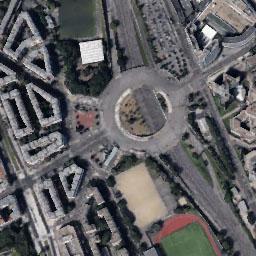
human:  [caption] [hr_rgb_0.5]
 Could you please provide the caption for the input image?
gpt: The roundabout is next to buildings and trees .

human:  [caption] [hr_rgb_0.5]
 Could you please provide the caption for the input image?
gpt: There are many bifurcated roundabouts with many moving and waiting vehicles  There are many neatly arranged tall buildings and some trees around the roundabout  There is a playground next to the roundabout .

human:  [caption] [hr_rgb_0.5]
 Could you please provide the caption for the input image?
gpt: The roundabout with some exits and entrances is in the commercial area and a parking lot is next to the roundabout .

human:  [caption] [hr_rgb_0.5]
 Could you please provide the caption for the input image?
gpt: There are many buildings around the roundabout .

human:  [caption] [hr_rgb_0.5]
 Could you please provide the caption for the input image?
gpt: There are many buildings around the roundabout .